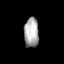
Tissue: skin
Cell type: Epithelial cells
Senescence score: 0.2769
Nuclear area (px): 431
Mean DAPI intensity: 167.712